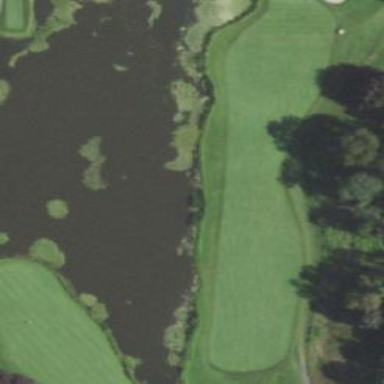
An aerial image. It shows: Water hazard on golf course. The hazard is natural water feature.